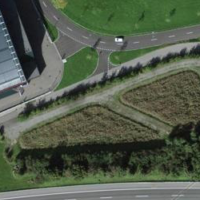
EUNIS habitat code: 57
Species observed at this site:
Milvus milvus